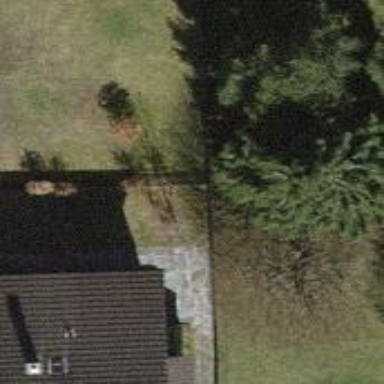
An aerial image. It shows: Fence.